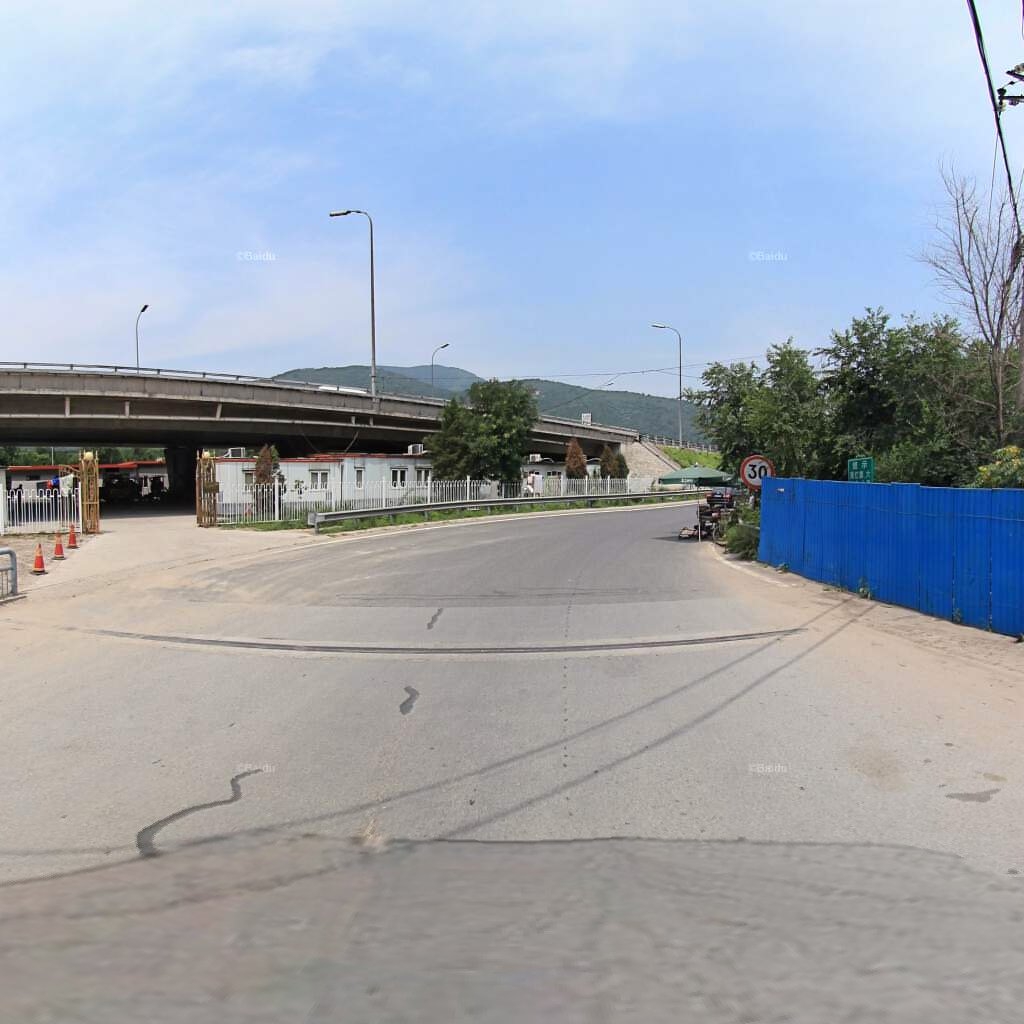
Region: Haidian
Road damage annotations: longitudinal patch, longitudinal patch, longitudinal patch